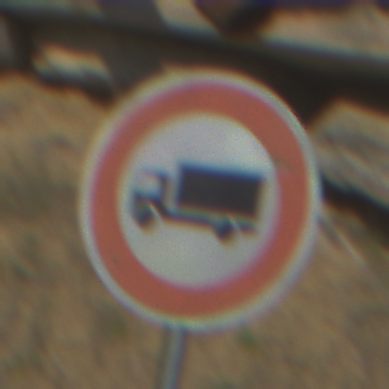
Verkehrszeichen: VerbotFuerKraftfahrzeugeUeberDreiKommaFuenfTonnen
Umgebung: Outdoor, Suburban
Tageszeit: MorningAfternoon
Wetter: Clear
Licht: Natural
Jahreszeit: NotSpecified
Kontrast: HighContrast